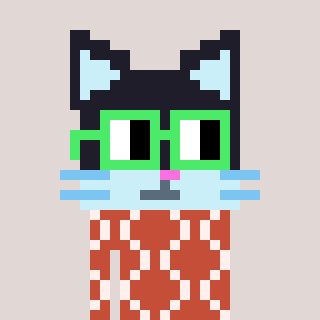
a pixel art character with square light green glasses, a cat-shaped head and a rust-colored body on a warm background